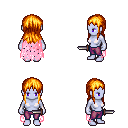
a pixel art fantasy rpg character, female body template, dark elf, purple skin, pink tattered cape, magenta pants, light blonde unkempt hairstyle, dagger, four views (front, back, left, right), 2x2 character sprite sheet, small pixel art, hard edges, no anti-aliasing